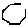
Label: hexagon